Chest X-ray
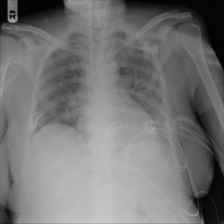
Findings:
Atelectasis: negative
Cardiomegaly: negative
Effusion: negative
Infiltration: negative
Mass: negative
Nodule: negative
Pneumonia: negative
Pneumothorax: negative
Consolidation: negative
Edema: negative
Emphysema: negative
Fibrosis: negative
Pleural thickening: negative
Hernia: negative